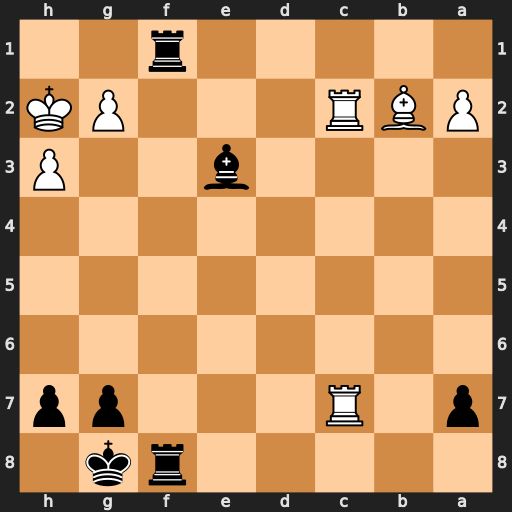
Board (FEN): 5rk1/p1R3pp/8/8/8/4b2P/PBR3PK/5r2
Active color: b
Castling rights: -
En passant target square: -
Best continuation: Bf4+ g3 Bxc7